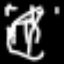
Label: chair